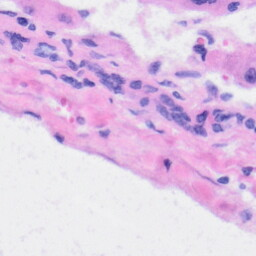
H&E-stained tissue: Liver